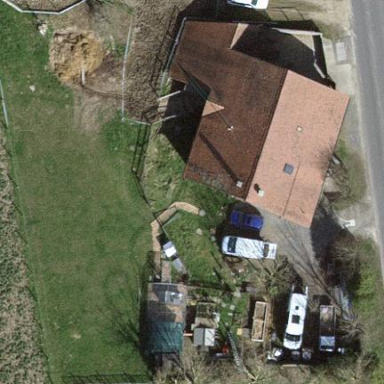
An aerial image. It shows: Farmyard area.